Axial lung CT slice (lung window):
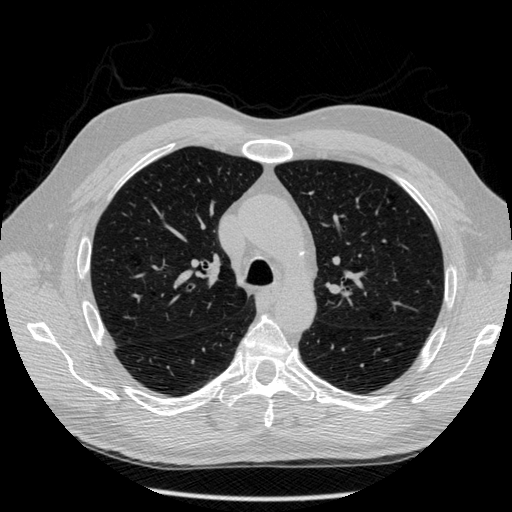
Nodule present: no